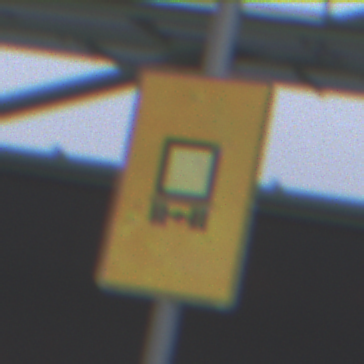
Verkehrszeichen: KennzeichnungspflichtigeFahrzeugeGefaehrlicheGueterOhnePfeilsymbol
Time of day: MorningAfternoon
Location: Outdoor (Suburban)
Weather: Overcast
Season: NotSpecified
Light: Natural